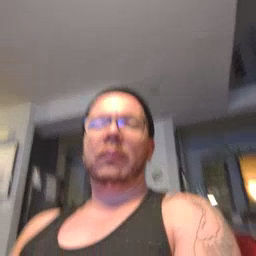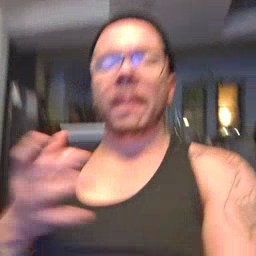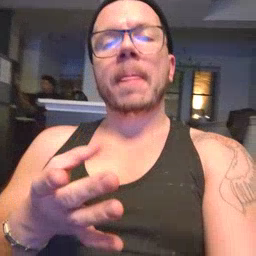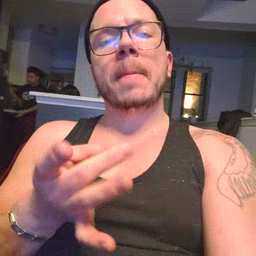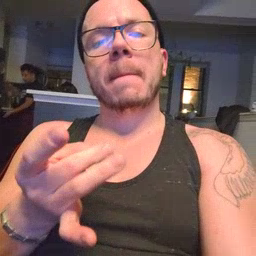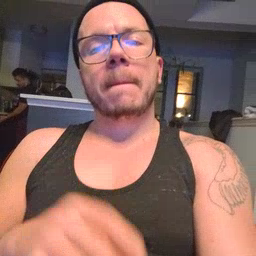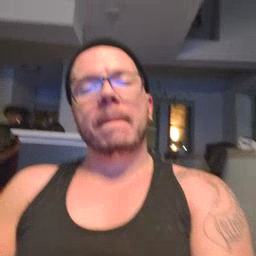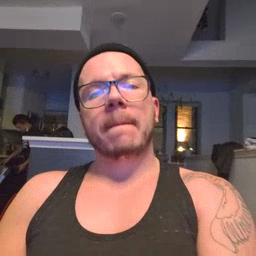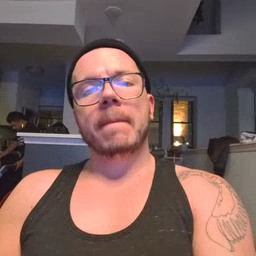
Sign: sticky